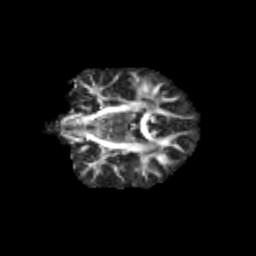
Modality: FA
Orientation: coronal
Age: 11
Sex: female
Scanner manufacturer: siemens
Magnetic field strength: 3 T
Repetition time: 3.8 s
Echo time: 0.07 s